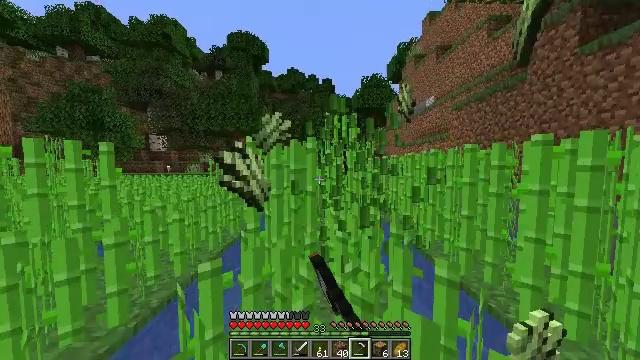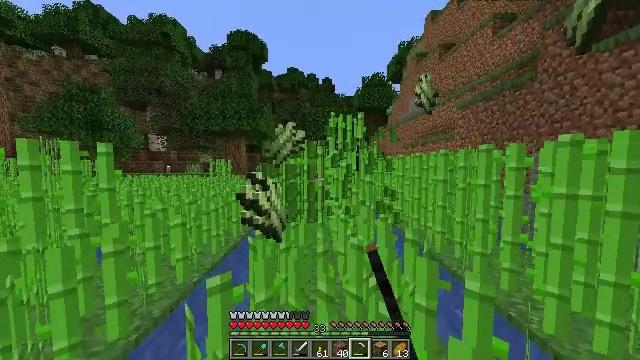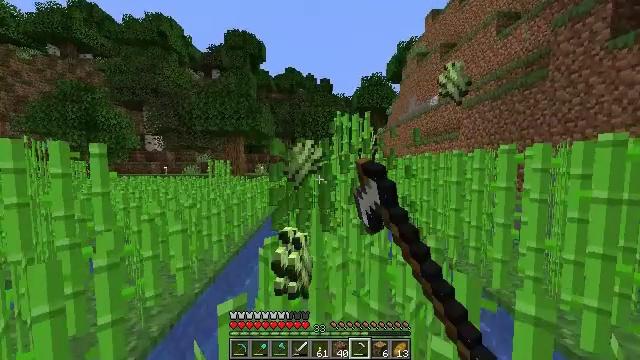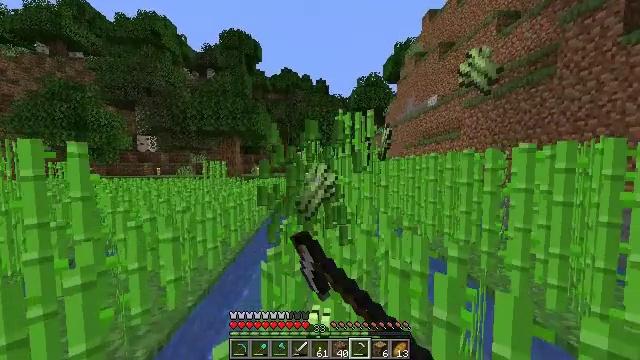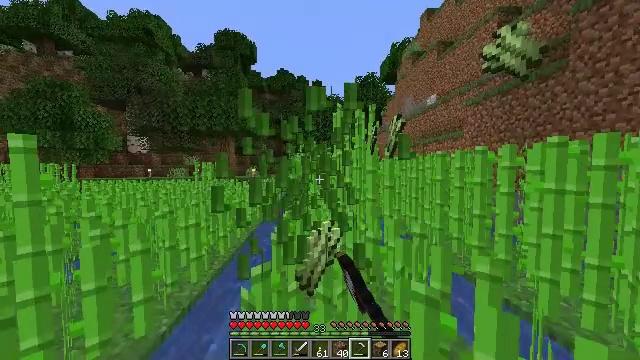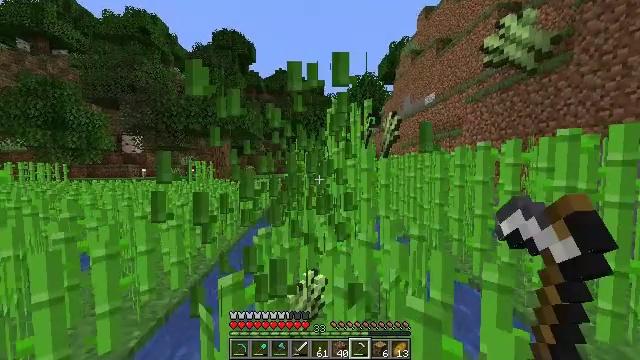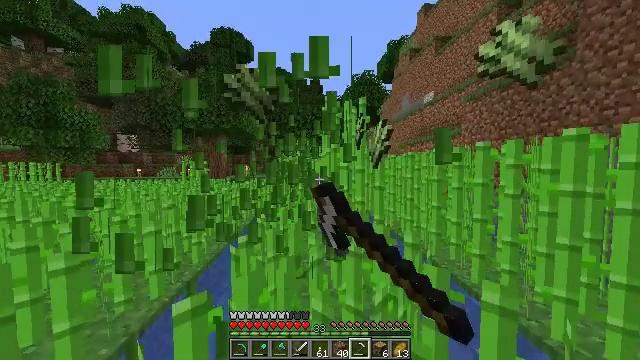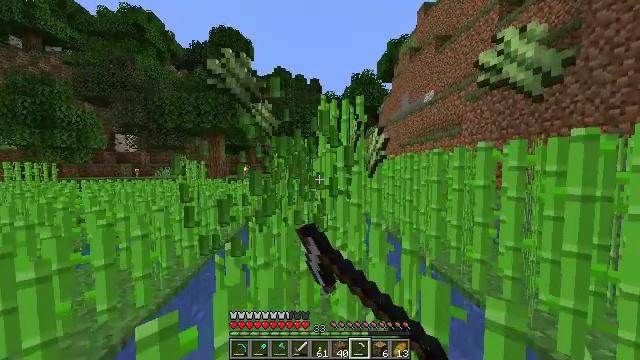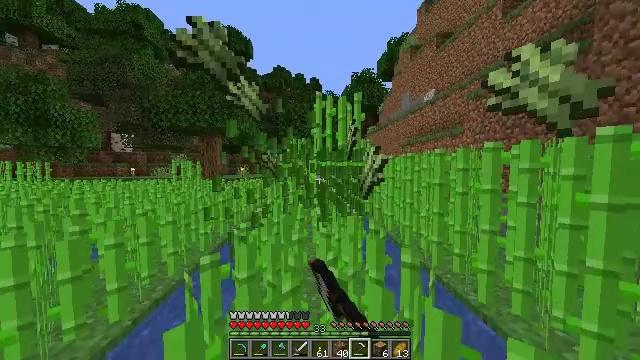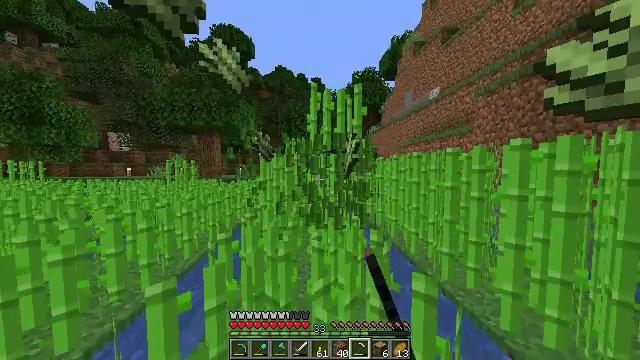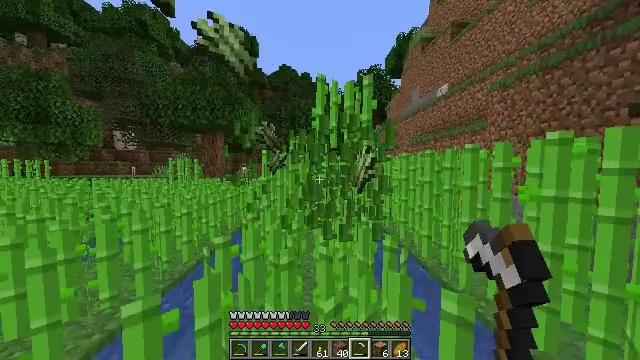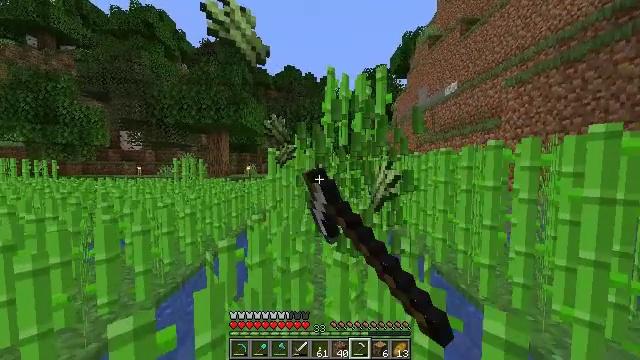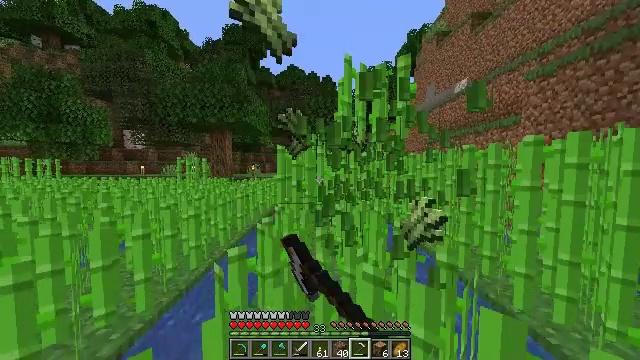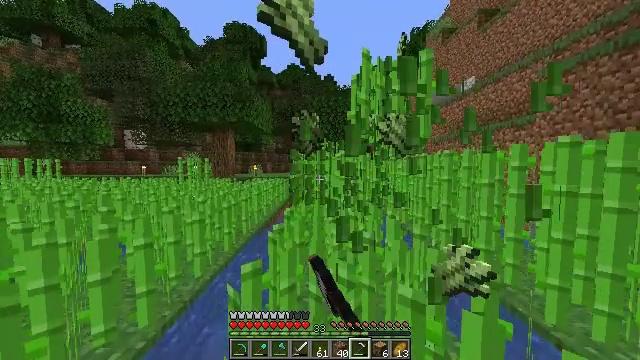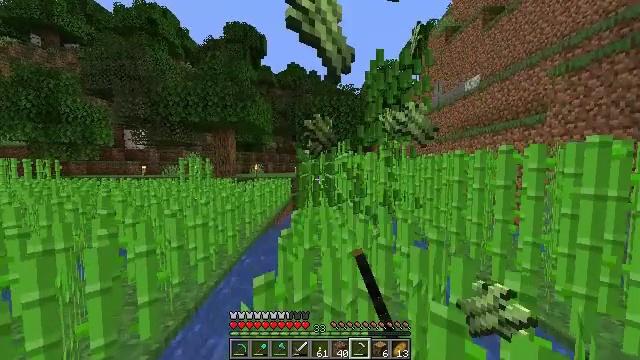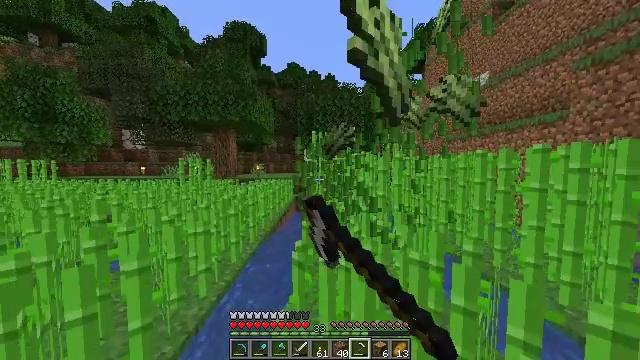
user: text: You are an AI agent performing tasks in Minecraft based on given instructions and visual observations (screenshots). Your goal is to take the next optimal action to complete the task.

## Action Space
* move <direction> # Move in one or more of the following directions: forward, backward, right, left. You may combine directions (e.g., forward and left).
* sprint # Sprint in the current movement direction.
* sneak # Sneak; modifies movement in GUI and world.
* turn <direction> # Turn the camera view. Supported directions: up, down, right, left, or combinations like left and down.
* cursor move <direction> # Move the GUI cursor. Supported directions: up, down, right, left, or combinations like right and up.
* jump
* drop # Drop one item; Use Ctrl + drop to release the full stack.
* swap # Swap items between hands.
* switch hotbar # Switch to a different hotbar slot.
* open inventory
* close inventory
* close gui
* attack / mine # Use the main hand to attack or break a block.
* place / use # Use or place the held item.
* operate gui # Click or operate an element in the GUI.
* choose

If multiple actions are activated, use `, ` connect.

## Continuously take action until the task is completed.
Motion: motion action
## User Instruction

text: Gather sugar cane for crafting.
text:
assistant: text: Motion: move forward and move left, sprint, attack / mine
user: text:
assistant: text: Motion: move forward, sprint, attack / mine
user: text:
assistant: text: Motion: move forward, sprint, turn right, attack / mine
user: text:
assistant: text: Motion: move forward and move right, sprint, attack / mine
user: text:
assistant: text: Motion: move forward and move right, sprint, attack / mine
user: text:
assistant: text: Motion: move forward and move right, sprint, attack / mine
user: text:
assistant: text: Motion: move forward, sprint, attack / mine
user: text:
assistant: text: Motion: move forward, sprint, attack / mine
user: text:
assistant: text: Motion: move forward, sprint, attack / mine
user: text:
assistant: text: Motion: move forward and move left, sprint, turn left, attack / mine
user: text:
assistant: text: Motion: move forward and move left, sprint, turn left, attack / mine
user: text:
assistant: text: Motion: move forward and move left, sprint, attack / mine
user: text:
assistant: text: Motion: move forward and move left, sprint, attack / mine
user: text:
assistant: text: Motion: move forward and move left, sprint, attack / mine
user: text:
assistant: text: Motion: move forward and move right, sprint, attack / mine
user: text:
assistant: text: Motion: move forward and move right, sprint, attack / mine
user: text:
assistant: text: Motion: move forward and move right, sprint, attack / mine
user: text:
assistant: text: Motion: move forward and move right, sprint, turn right, attack / mine
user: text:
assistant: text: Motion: move forward and move right, sprint, turn right, attack / mine
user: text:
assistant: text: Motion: move forward and move right, sprint, attack / mine
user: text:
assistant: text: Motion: move forward and move right, sprint, attack / mine
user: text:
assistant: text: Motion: move forward and move right, sprint, attack / mine
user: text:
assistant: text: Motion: move forward and move right, sprint, attack / mine
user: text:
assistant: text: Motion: move forward and move left, sprint, attack / mine
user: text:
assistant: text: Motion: move forward and move left, sprint, turn left, attack / mine
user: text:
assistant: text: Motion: move forward and move left, sprint, turn left, attack / mine
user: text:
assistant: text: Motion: move forward and move left, sprint, turn left, attack / mine
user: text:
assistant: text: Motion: move forward and move left, sprint, attack / mine
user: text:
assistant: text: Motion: move forward and move left, sprint, attack / mine
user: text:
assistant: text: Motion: move forward and move left, sprint, attack / mine